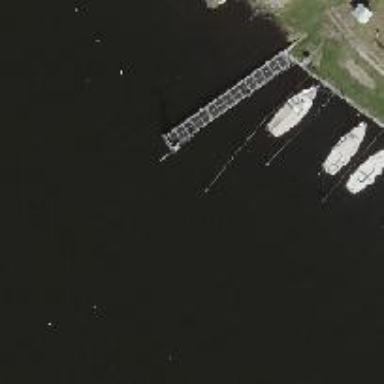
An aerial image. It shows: Man-made pier.